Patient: sex M, age 65
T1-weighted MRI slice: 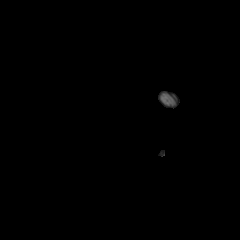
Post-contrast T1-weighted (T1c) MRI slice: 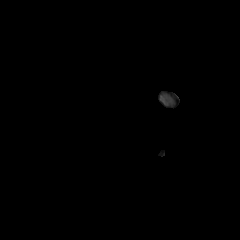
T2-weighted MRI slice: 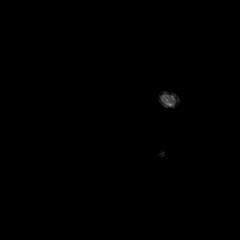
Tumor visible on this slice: no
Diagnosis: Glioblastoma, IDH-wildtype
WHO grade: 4